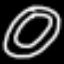
Label: donut